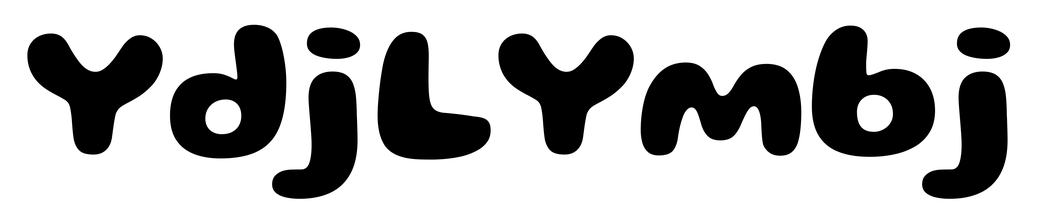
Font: Gluten_Bold